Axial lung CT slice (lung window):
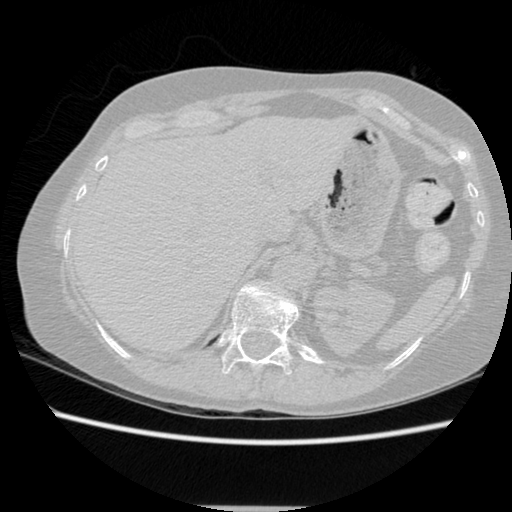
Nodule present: no